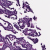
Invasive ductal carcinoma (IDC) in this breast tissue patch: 0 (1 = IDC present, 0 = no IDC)